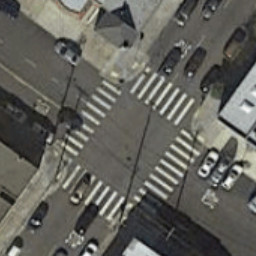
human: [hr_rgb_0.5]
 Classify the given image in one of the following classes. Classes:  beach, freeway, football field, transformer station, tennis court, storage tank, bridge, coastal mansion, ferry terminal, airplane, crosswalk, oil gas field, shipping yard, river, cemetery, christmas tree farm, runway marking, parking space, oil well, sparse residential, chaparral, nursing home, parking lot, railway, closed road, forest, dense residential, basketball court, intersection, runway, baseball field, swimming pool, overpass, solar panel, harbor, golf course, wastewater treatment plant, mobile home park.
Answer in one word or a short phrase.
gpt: crosswalk